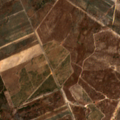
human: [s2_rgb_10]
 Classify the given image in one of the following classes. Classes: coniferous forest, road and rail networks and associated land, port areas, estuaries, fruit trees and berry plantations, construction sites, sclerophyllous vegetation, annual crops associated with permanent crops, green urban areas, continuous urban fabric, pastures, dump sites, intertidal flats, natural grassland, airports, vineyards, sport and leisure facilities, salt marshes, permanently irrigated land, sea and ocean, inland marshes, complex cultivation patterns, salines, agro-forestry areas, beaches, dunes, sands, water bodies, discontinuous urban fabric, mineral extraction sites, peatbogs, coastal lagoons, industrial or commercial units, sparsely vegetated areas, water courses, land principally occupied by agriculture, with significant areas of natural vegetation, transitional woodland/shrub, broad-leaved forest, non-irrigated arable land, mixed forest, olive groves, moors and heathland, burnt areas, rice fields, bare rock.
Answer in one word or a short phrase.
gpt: land principally occupied by agriculture, with significant areas of natural vegetation, agro-forestry areas, broad-leaved forest, coniferous forest, transitional woodland/shrub